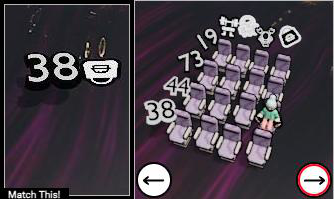
Task: seats
Answer: no